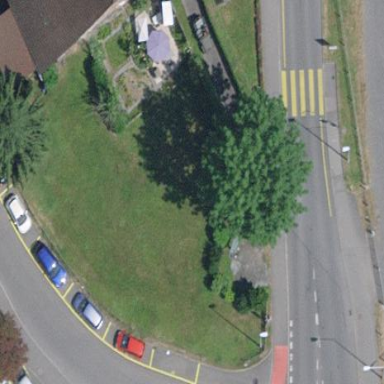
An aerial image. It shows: Parking lane.